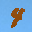
Label: 4